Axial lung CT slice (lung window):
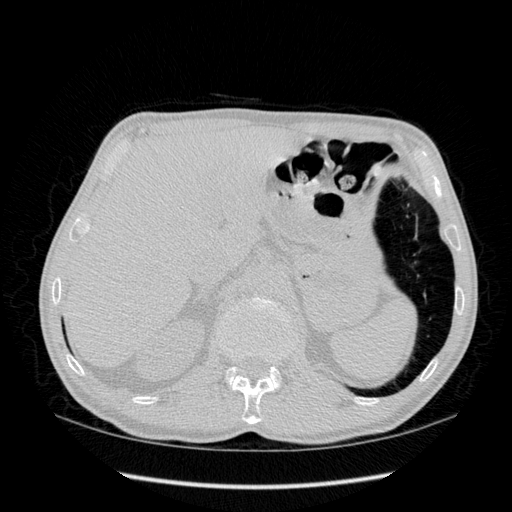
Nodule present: no